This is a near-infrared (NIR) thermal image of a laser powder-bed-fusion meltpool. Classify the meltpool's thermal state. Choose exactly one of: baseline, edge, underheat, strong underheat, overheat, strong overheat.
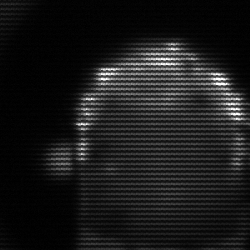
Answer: baseline